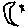
Label: moon